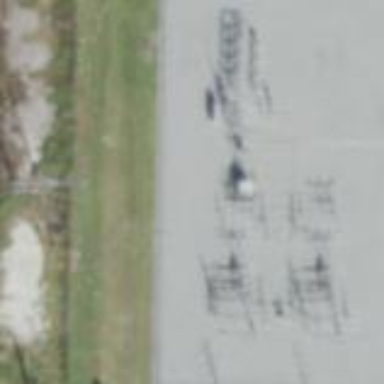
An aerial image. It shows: Distribution-level outdoor power substation surrounded by chain link fence.